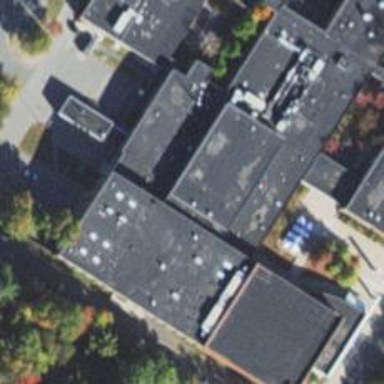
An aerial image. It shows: School.